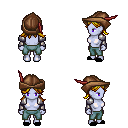
a pixel art fantasy rpg character, female body template, dark elf, purple skin, steel arm armor, teal pants, blonde loose hair, leather cap, black slippers, four views (front, back, left, right), 2x2 character sprite sheet, small pixel art, hard edges, no anti-aliasing